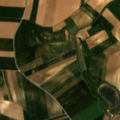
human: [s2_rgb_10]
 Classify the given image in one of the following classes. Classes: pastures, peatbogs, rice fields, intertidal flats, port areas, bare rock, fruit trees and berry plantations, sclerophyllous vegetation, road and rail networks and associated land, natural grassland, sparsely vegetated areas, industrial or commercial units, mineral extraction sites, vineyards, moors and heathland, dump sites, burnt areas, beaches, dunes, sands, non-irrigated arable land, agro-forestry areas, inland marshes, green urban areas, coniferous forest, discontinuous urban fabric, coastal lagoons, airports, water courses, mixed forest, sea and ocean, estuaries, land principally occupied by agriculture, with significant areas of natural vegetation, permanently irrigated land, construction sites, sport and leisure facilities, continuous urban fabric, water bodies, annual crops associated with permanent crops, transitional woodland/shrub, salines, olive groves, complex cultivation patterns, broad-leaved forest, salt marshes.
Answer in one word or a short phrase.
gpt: non-irrigated arable land, land principally occupied by agriculture, with significant areas of natural vegetation